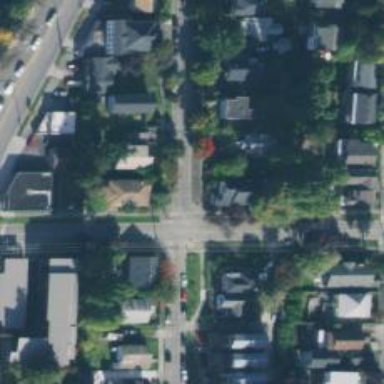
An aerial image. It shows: Residential road with separate sidewalk.